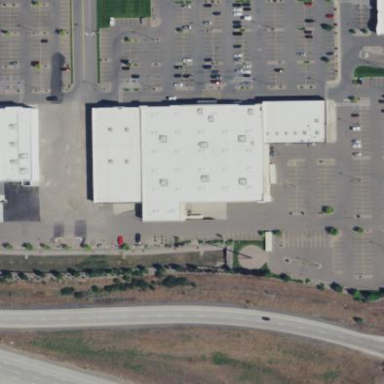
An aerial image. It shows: Building.